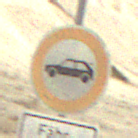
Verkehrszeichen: VerbotPersonenkraftwagen
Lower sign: SonstigeFahrzeugePersonengruppenFrei4
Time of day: Midday
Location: Outdoor (Beach)
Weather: PartlyCloudy
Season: NotSpecified
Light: Natural